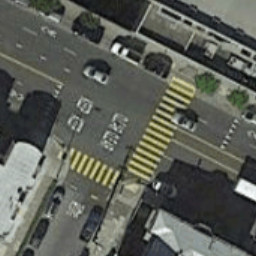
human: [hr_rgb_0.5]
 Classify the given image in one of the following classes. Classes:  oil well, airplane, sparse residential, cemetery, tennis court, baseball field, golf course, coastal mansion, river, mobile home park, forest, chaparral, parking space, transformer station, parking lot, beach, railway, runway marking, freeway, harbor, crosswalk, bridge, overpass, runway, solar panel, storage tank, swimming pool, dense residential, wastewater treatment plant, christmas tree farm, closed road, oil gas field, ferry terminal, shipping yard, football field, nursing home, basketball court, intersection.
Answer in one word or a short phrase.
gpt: crosswalk